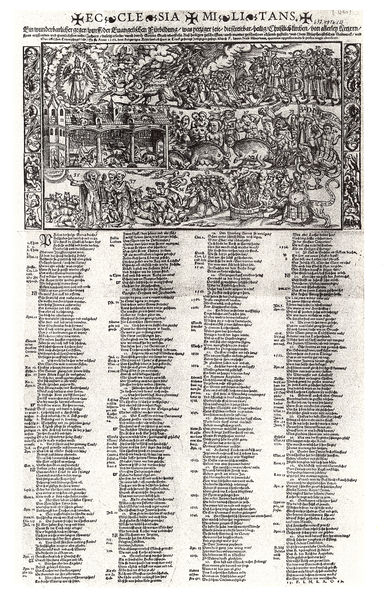
Titel: Ecclesia militans
Künstler: Monogrammist L
Institution: (Seriendruck)
Schlagwörter: feuer, flügel, himmel, weiß, menschen, stadt, grau, schwarz, säule, säulen, zeichnung, haus, tiere, alt, gericht, bibel, geschichte, mensch, rahmen, bild, brücke, kirche, rauch, personen, blatt, engel, holzschnitt, schrift, papier, grafik, graphik, spalten, figuren, dampf, krieg, papst, soldaten, inschrift, zahlen, striche, vier, buch, kreuz, religion, druck, stich, titel, seite, illustration, militär, schwarzweiß, text, zeitung, buchstaben, überschrift, angel, beten, gebet, kunst, menschenmenge, darstellung, jagd, namen, rom, buchdruck, buchseite, jesus, hölle, heilige, zeilen, anbeten, maria, szenen, christentum, himmelfahrt, daten, latein, lateinisch, strichzeichnung, angaben, maschinen, aushang, epoche, mandorla, verehren, spalte, liste, menschen+, stichj, iiiiiillustration, vierspaltig, eclesia, eclesia militans, ec, +tiere, bruchstaben